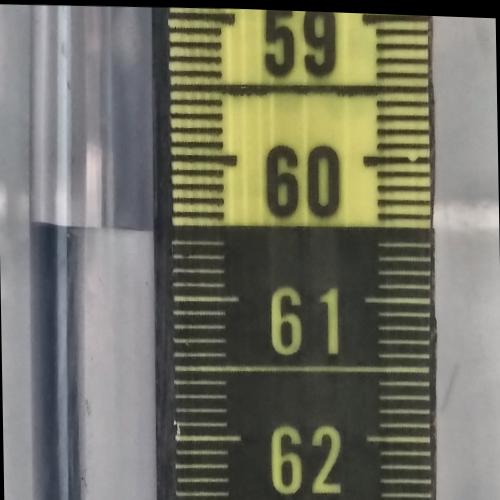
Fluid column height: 60.5 cm